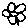
Label: flower